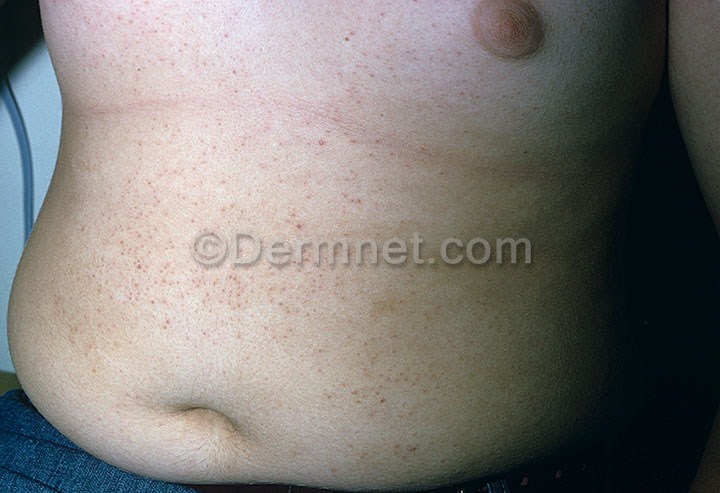
Disease: Atopic Dermatitis Photos